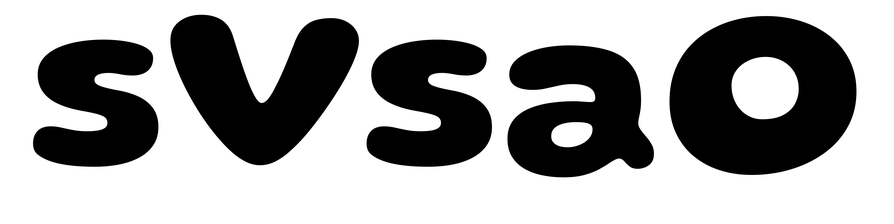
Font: Gluten_Bold